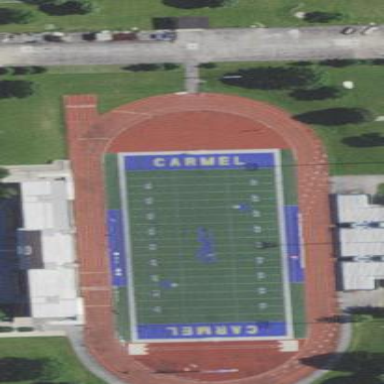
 pitch with turf surface used for American football."